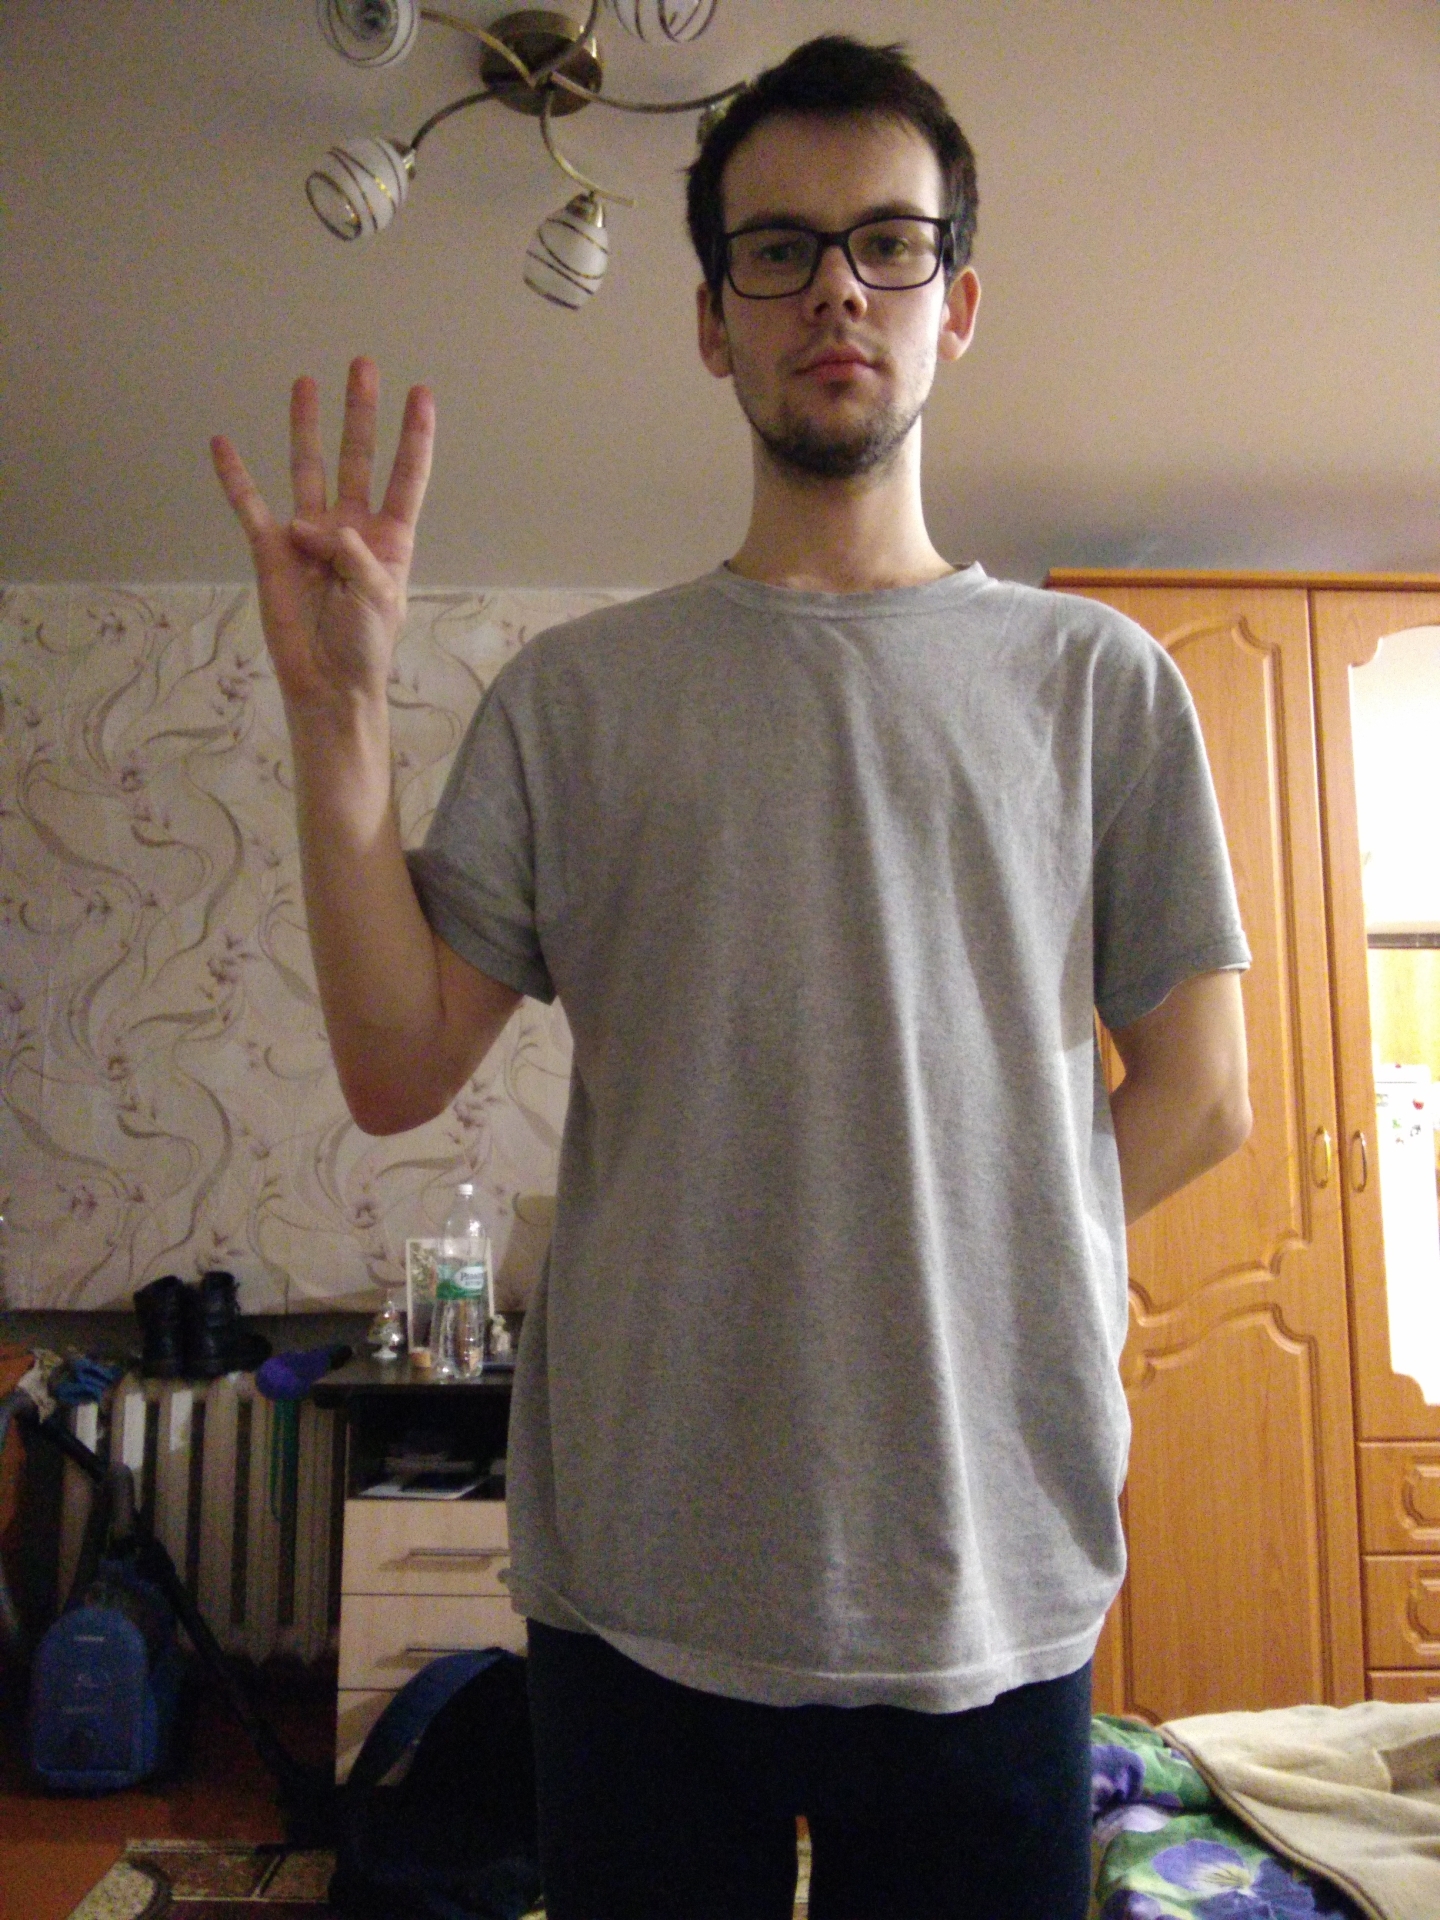
Label: noise